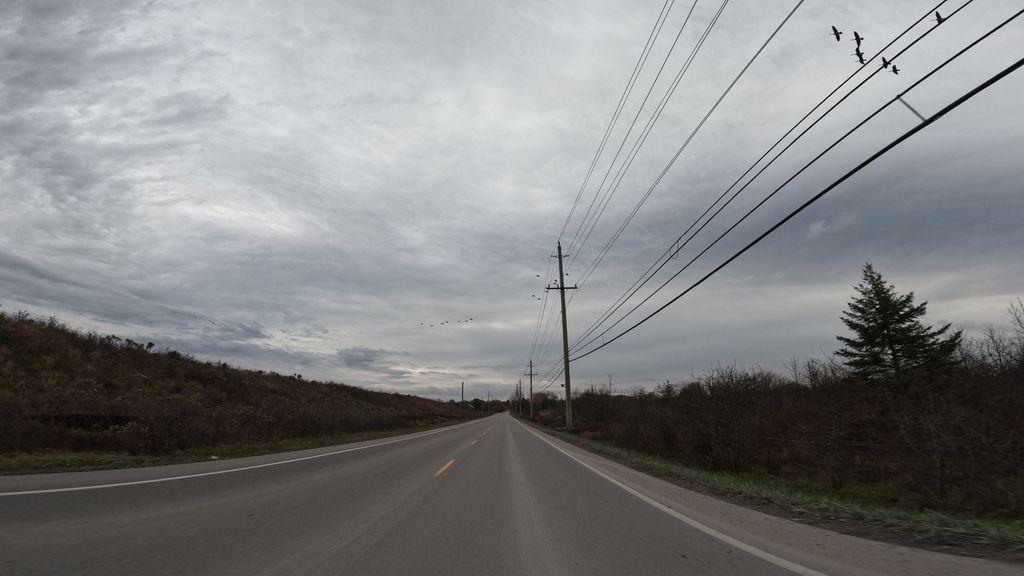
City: hamilton